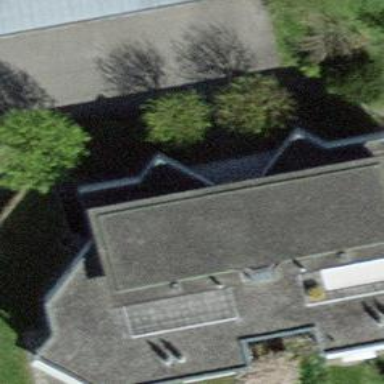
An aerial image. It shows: Residential building.